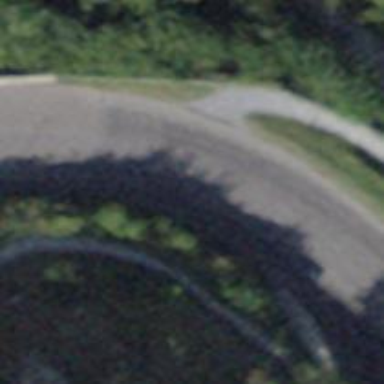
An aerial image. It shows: Unclassified road with asphalt surface.